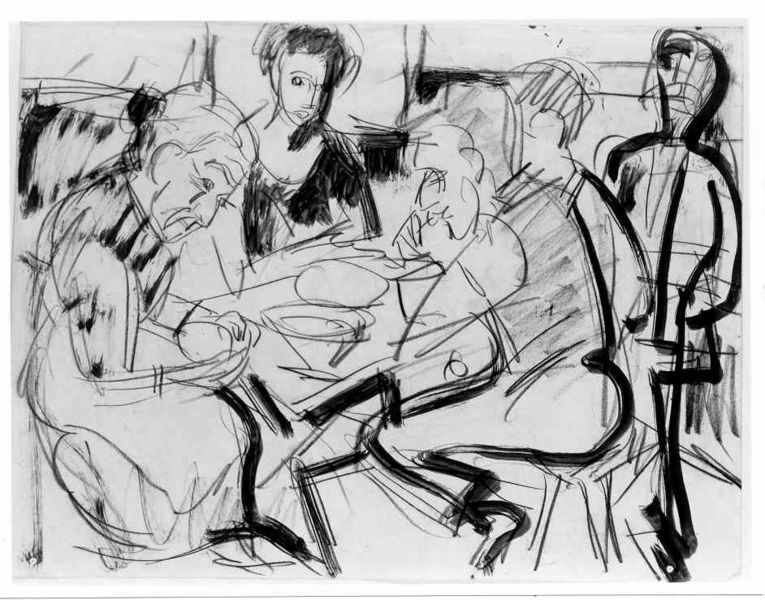
Titel: Bauernfamilie am Tisch
Künstler: Ernst Ludwig Kirchner
Standort: Karlsruhe
Institution: Staatliche Kunsthalle Karlsruhe
Schlagwörter: chair, hands, men, people, stool, white, women, black, bun, dark, dress, face, grey, group, hair, modern, nose, old, room, seated, sitting, table, woman, old woman, profile, food, man, girl, head, child, eyes, feet, light, drawing, paper, black and white, shadow, mother, mouth, line, outline, sketch, faces, children, abstract, arms, family, plan, ink, prayer, bent, butt, pants, study, pencil, angles, eye, legs, lines, charcoal, eat, eating, humans, worker, plate, son, argument, squiggles, scribble, strokes, bowl, five, hip, meal, fork, cafe, dinner, bread, dame, at, messy, lunch, dishes, contour, marker, outsider, bad, shaded, bold lines, serving, elbows, a, breakfast, plates, bowls, skecth, brunch, blacvk, no food, mama, silhouettes, pales, brunch breakfast, pen'ink, ines, blesing, ine, fa ily